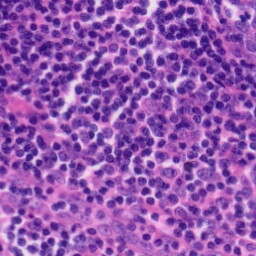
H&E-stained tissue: Tonsil